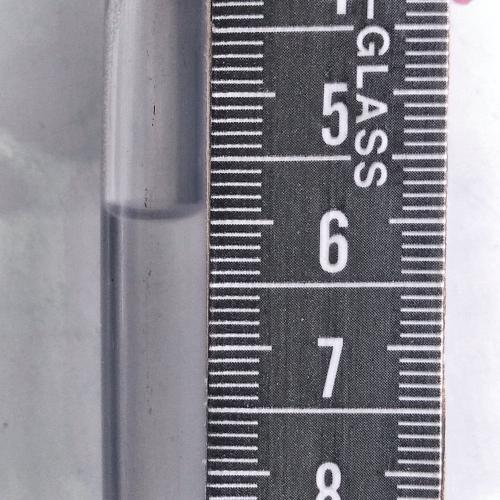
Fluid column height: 5.9 cm